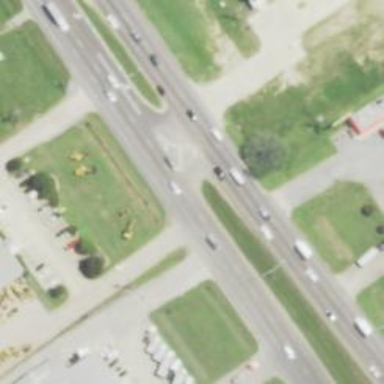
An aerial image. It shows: Trunk link highway.